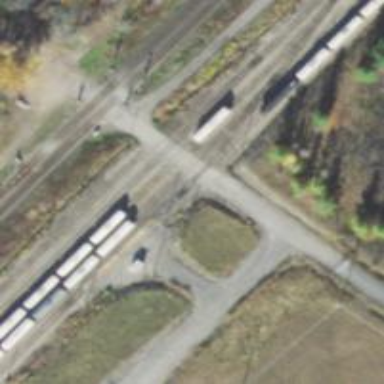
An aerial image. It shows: Railway spur service.